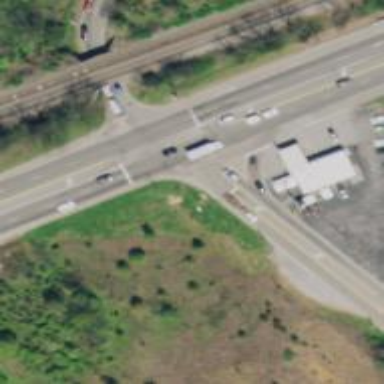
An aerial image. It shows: Trunk link highway.